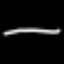
Label: line